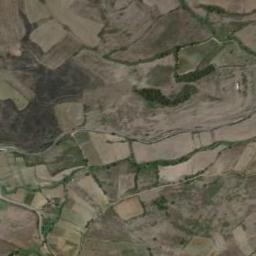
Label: rectangular_farmland